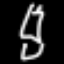
Label: pencil